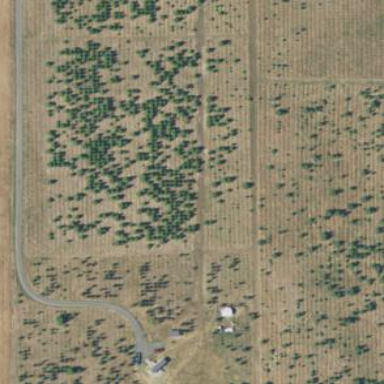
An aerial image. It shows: Orchard.